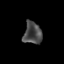
Tissue: prostate
Cell type: T cells
Senescence score: 0.3149
Nuclear area (px): 395
Mean DAPI intensity: 74.489